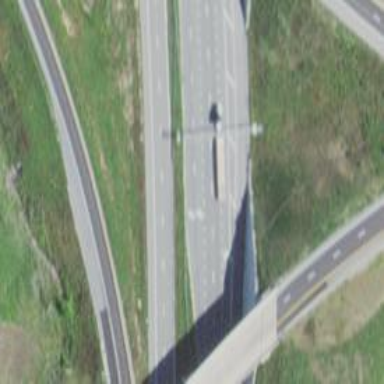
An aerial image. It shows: Asphalt motorway.